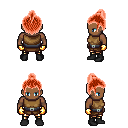
a pixel art fantasy rpg character, male body template, human, dark skin, leather chest armor, gold greaves, red short topknot hairstyle, gold gloves, black shoes, four views (front, back, left, right), 2x2 character sprite sheet, small pixel art, hard edges, no anti-aliasing